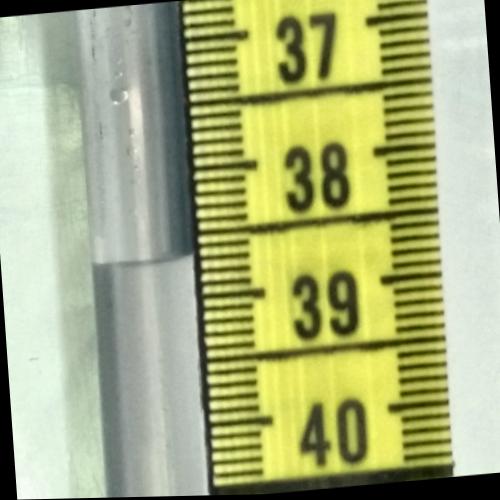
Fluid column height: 38.7 cm